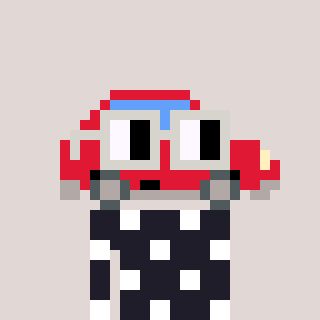
a pixel art character with square light gray glasses, a car-shaped head and a grayscale-colored body on a warm background